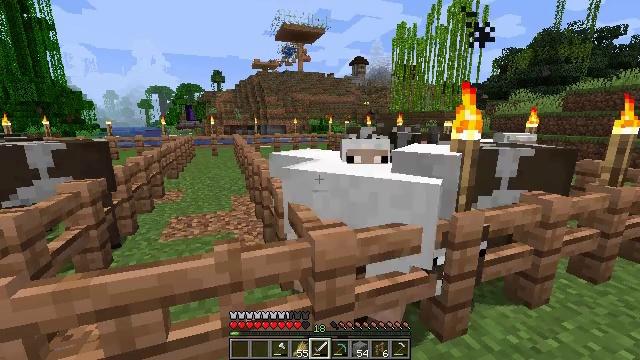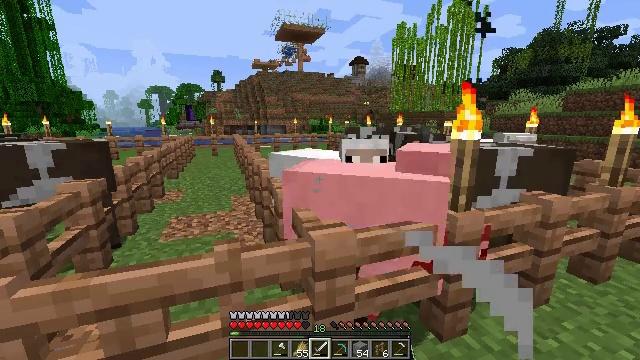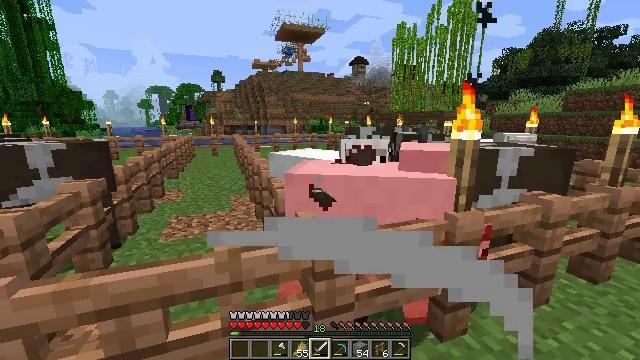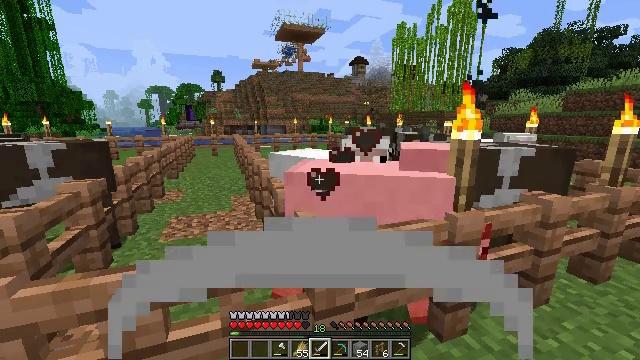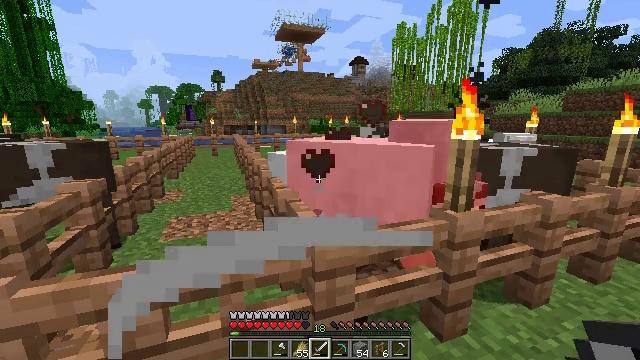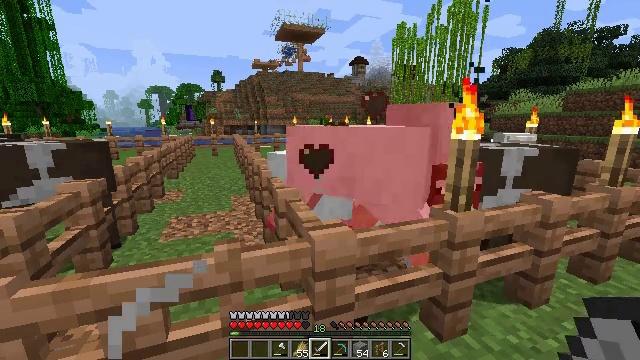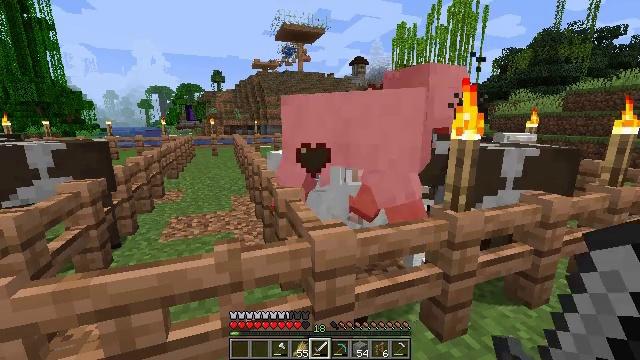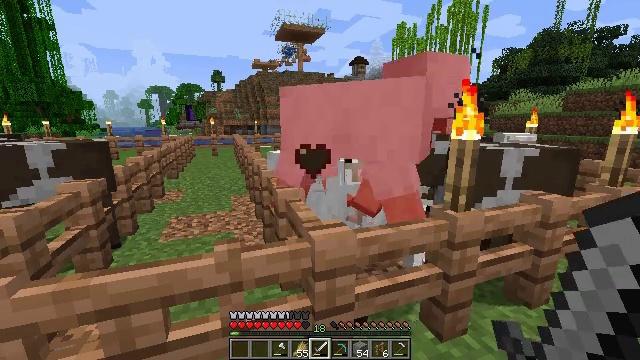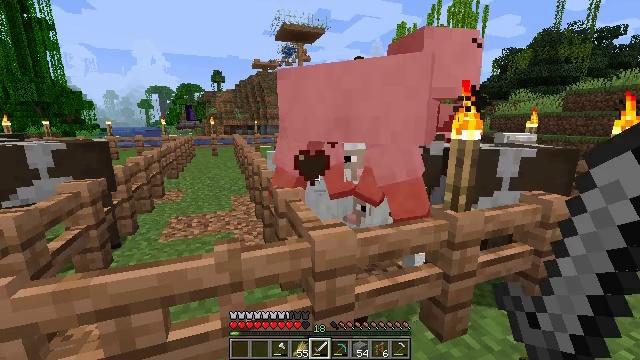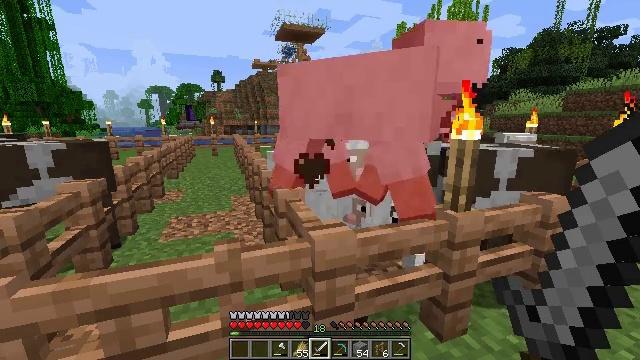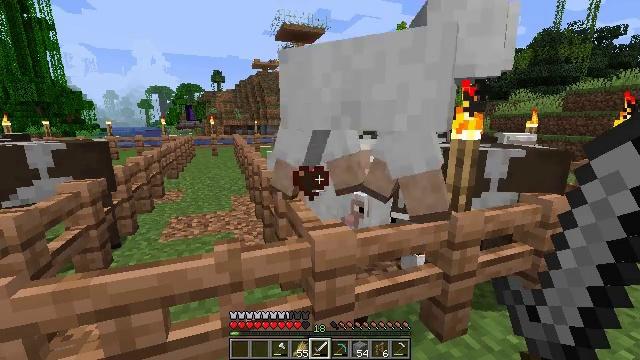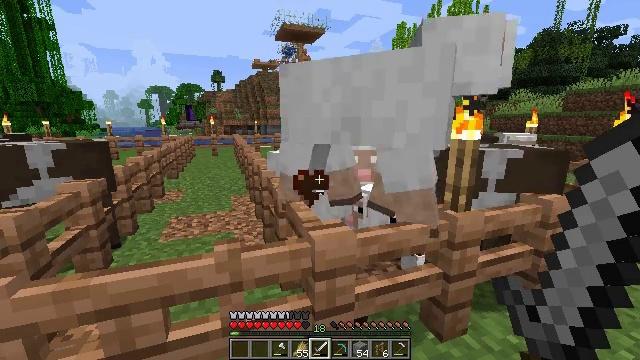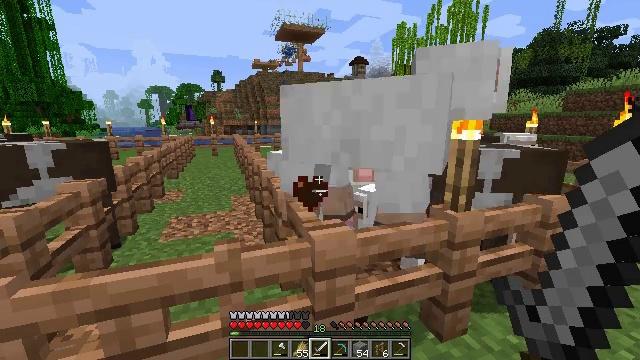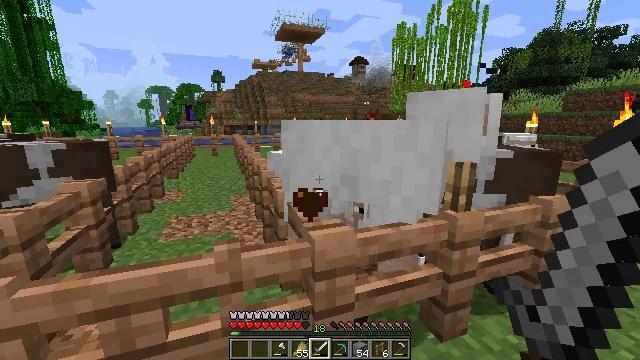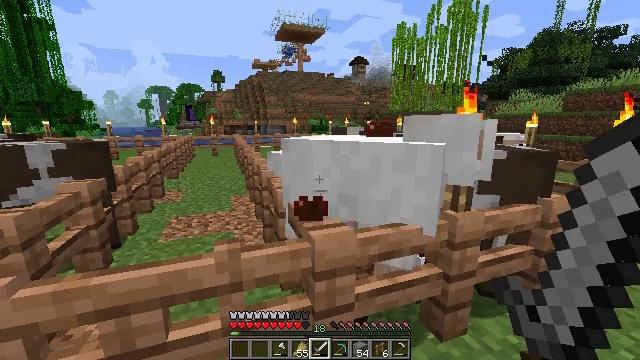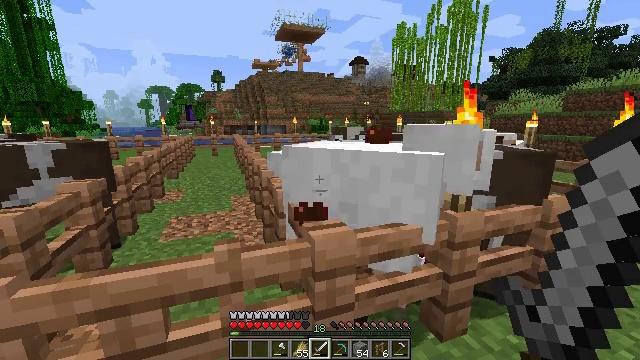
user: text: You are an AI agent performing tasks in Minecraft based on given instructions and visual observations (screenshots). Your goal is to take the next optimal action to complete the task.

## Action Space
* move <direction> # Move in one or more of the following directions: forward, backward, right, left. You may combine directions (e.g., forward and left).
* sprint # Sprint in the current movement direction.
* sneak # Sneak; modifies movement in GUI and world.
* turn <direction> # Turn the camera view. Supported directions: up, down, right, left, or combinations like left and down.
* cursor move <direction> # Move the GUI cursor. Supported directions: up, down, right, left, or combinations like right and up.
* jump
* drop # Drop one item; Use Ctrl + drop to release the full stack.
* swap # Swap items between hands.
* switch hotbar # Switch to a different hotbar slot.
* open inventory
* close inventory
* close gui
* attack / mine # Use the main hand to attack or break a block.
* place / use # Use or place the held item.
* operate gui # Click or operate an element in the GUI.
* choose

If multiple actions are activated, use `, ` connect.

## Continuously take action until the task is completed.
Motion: motion action
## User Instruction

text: Kill mobs.
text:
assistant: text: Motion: no_op
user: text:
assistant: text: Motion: no_op
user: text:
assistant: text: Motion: no_op
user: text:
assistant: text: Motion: no_op
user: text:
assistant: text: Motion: no_op
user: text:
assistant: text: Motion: no_op
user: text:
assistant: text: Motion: no_op
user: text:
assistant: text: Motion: no_op
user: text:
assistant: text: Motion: no_op
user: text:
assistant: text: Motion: no_op
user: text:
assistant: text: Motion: no_op
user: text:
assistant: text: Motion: no_op
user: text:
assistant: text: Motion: no_op
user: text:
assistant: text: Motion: no_op
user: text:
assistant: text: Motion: no_op
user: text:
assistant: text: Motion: no_op
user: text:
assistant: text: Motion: no_op
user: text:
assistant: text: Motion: no_op
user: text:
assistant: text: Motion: no_op
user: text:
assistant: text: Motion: no_op
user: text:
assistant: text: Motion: no_op
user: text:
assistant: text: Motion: no_op
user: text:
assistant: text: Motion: attack / mine
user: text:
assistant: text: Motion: attack / mine
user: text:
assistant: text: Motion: attack / mine
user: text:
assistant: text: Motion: no_op
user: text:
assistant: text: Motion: no_op
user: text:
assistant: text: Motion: no_op